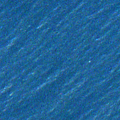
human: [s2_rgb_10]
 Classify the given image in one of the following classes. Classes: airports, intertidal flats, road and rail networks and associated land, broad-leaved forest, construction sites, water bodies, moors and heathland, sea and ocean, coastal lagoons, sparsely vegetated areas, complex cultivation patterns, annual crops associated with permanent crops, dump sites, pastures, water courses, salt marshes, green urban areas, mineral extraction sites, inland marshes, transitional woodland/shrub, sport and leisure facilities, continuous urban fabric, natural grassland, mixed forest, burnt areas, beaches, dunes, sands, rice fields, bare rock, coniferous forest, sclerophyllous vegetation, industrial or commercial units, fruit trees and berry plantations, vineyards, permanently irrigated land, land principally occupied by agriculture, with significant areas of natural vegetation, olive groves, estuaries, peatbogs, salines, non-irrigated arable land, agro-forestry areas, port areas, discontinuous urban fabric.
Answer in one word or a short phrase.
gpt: sea and ocean